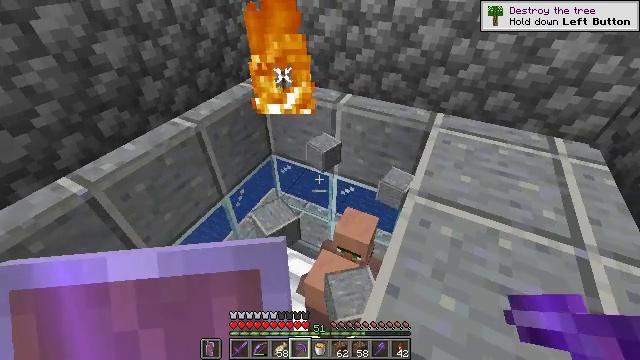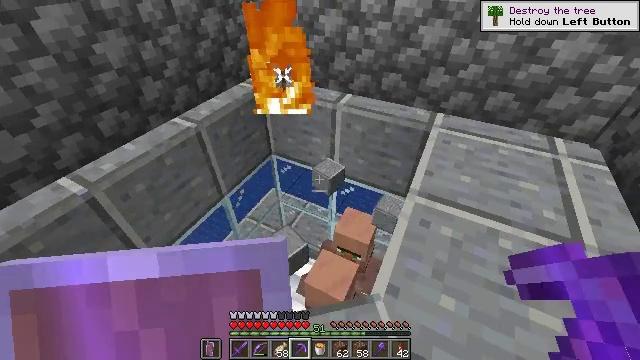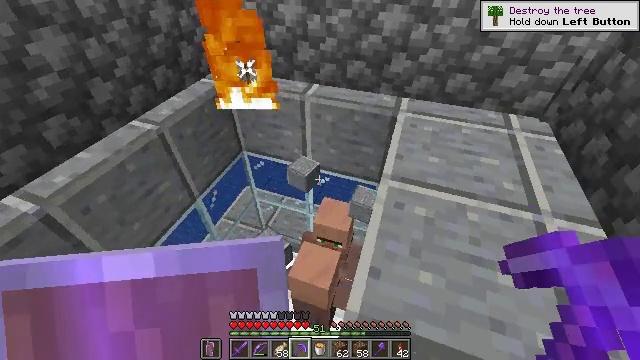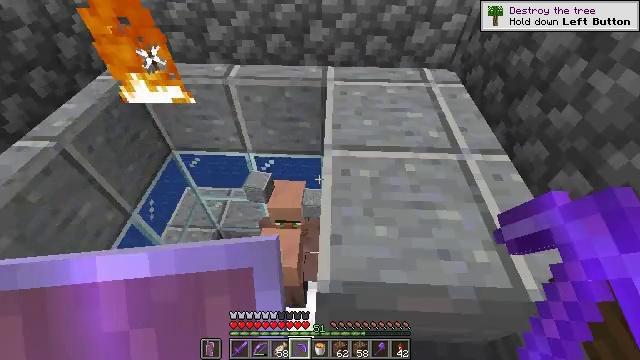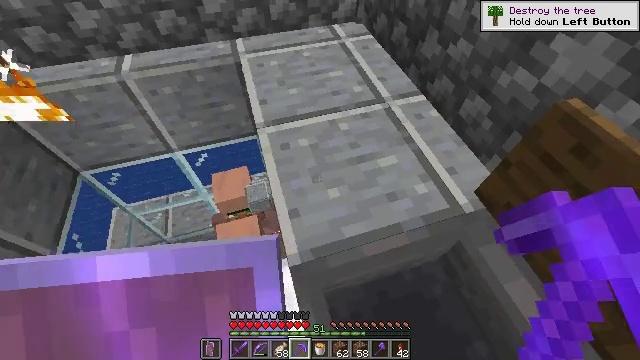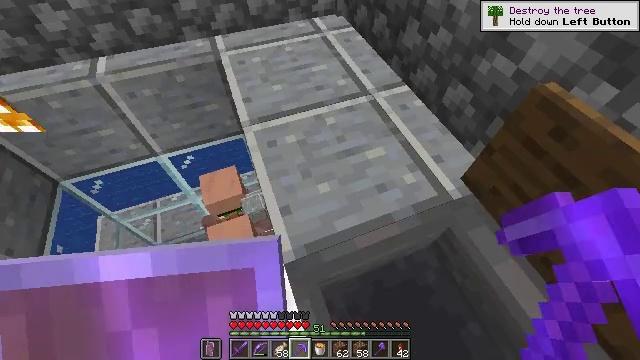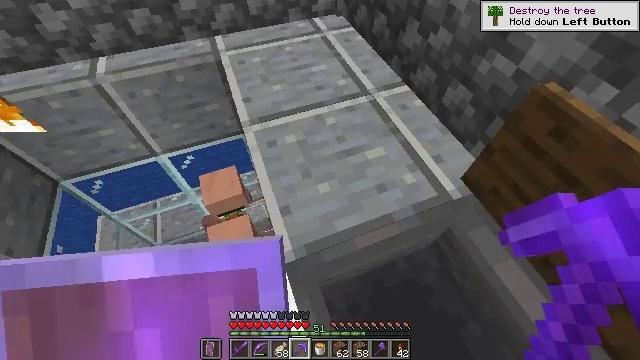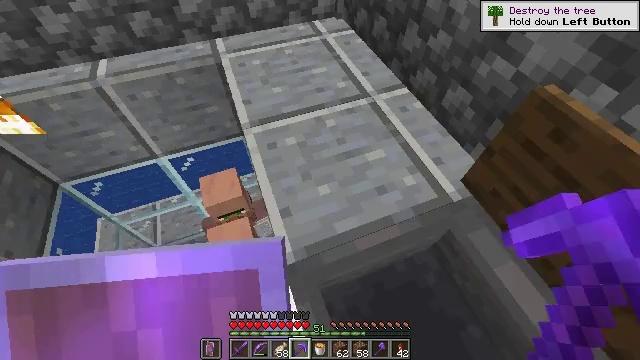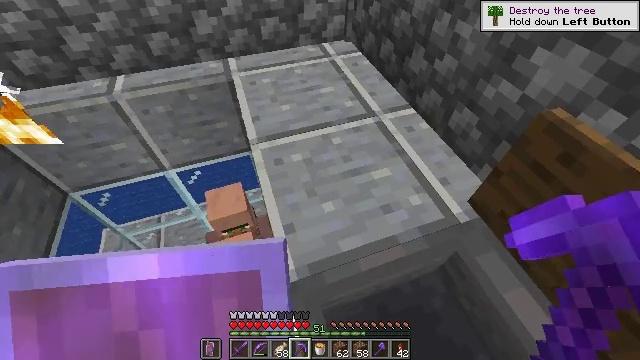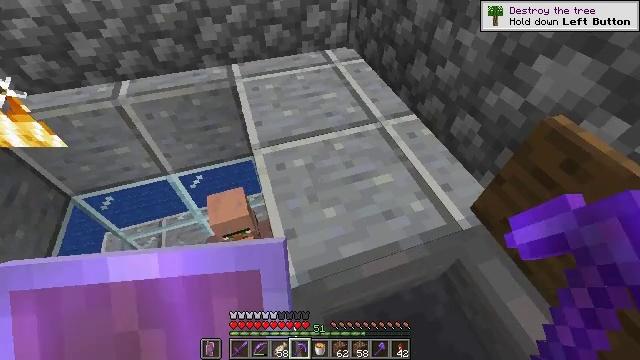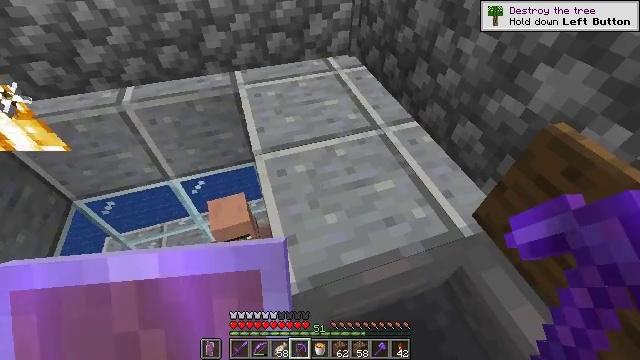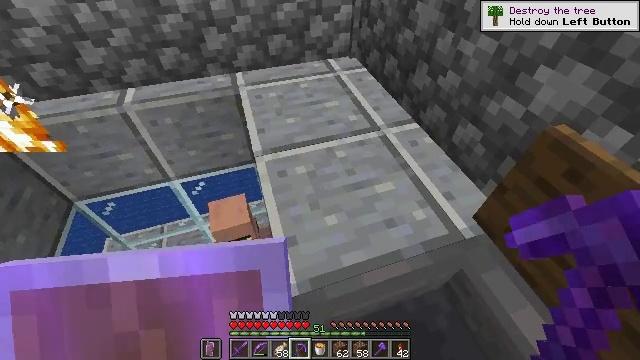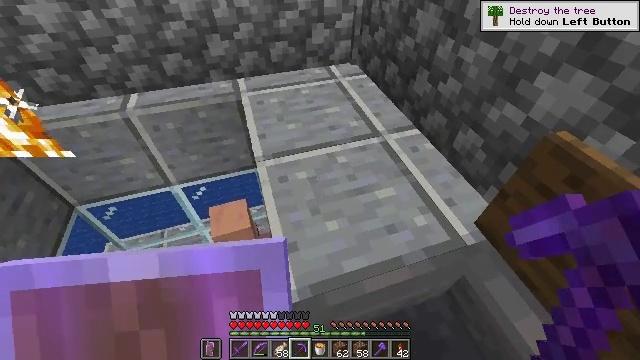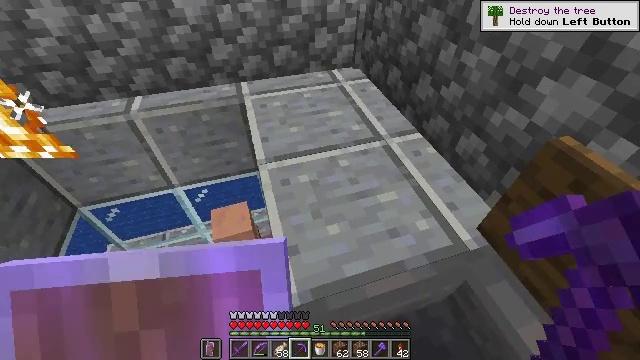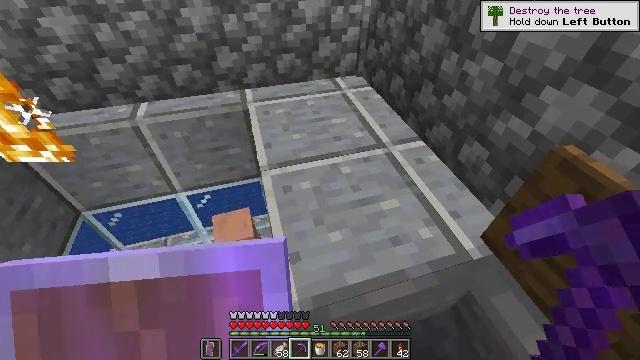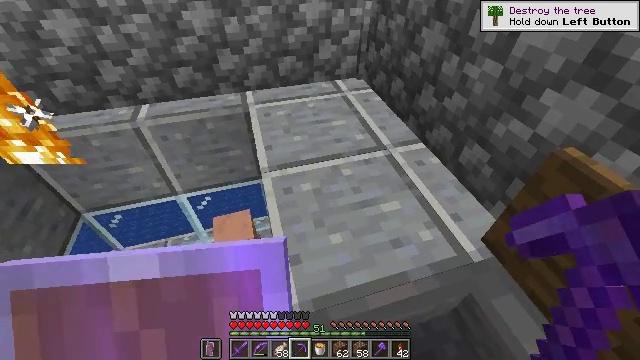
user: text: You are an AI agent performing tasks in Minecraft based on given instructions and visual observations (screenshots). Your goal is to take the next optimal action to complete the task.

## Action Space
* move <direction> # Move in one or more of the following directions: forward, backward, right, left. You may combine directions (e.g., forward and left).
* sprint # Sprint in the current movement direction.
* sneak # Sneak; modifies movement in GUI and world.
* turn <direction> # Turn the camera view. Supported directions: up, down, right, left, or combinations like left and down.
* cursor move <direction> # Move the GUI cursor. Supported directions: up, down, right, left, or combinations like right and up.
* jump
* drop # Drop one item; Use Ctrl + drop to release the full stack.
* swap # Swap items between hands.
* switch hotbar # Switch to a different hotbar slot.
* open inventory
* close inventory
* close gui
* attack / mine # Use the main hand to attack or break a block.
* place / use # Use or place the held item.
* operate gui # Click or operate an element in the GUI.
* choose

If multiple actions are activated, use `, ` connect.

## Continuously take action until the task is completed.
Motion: motion action
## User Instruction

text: Mine polished andesite from a structure.
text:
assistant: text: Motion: sneak
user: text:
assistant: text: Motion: sneak, turn right and down
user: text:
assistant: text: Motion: sneak, turn right and down
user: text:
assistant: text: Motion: sneak, turn right and down
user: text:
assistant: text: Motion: sneak, turn right and down
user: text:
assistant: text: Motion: sneak
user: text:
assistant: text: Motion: sneak
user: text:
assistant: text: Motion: sneak, turn left and up
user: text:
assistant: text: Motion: sneak, turn up
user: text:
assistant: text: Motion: sneak, turn up
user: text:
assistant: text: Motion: sneak
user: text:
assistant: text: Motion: sneak, turn up
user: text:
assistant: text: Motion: sneak
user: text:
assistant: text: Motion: sneak, turn up
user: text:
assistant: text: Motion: sneak
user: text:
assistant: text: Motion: sneak
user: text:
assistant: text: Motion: sneak, attack / mine
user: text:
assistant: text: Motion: sneak, attack / mine
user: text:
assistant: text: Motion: sneak, attack / mine
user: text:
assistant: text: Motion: sneak
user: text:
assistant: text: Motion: sneak
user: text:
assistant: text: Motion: sneak
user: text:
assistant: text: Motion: sneak